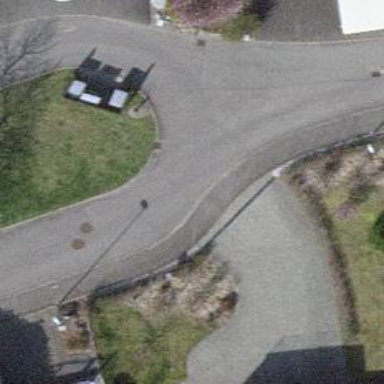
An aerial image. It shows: Unmarked crossing on the road.